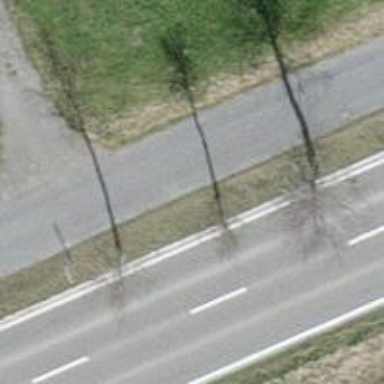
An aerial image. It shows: Urban tree adds touch of nature to the surroundings.